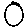
Label: circle